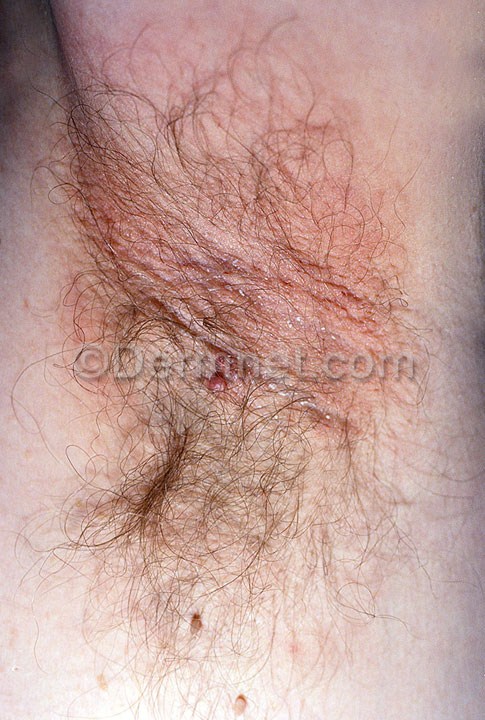
Disease: Systemic Disease